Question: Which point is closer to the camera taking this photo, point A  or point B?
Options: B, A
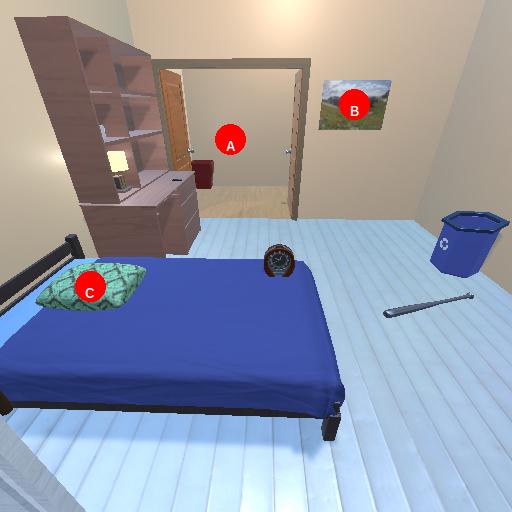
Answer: B